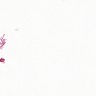
Metastatic tissue present: no